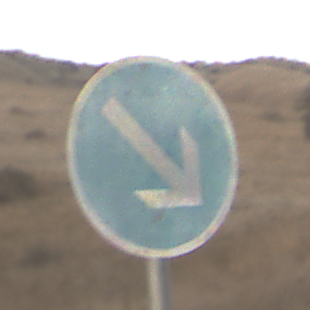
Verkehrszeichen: VorgeschriebeneVorbeifahrtRechts
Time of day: SunriseSunset
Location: Outdoor (RoadRail)
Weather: PartlyCloudy
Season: NotSpecified
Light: Natural